Interaction volume radius: 5 \u00c5
Interaction volume height: 25 \u00c5
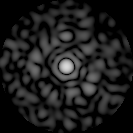
Disorder parameter: 0.86